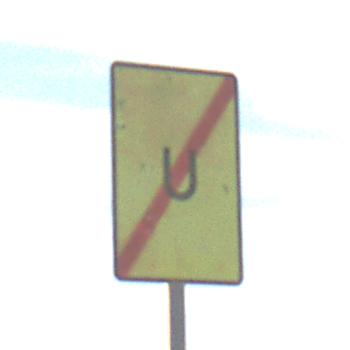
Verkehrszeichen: EndeUmleitung
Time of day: SunriseSunset
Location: Outdoor (Nature)
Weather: PartlyCloudy
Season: NotSpecified
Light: Natural